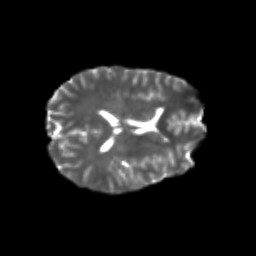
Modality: T2w
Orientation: axial
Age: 23
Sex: female
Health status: healthy
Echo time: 0.074 s